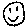
Label: smiley face